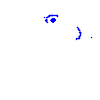
Particle: electron